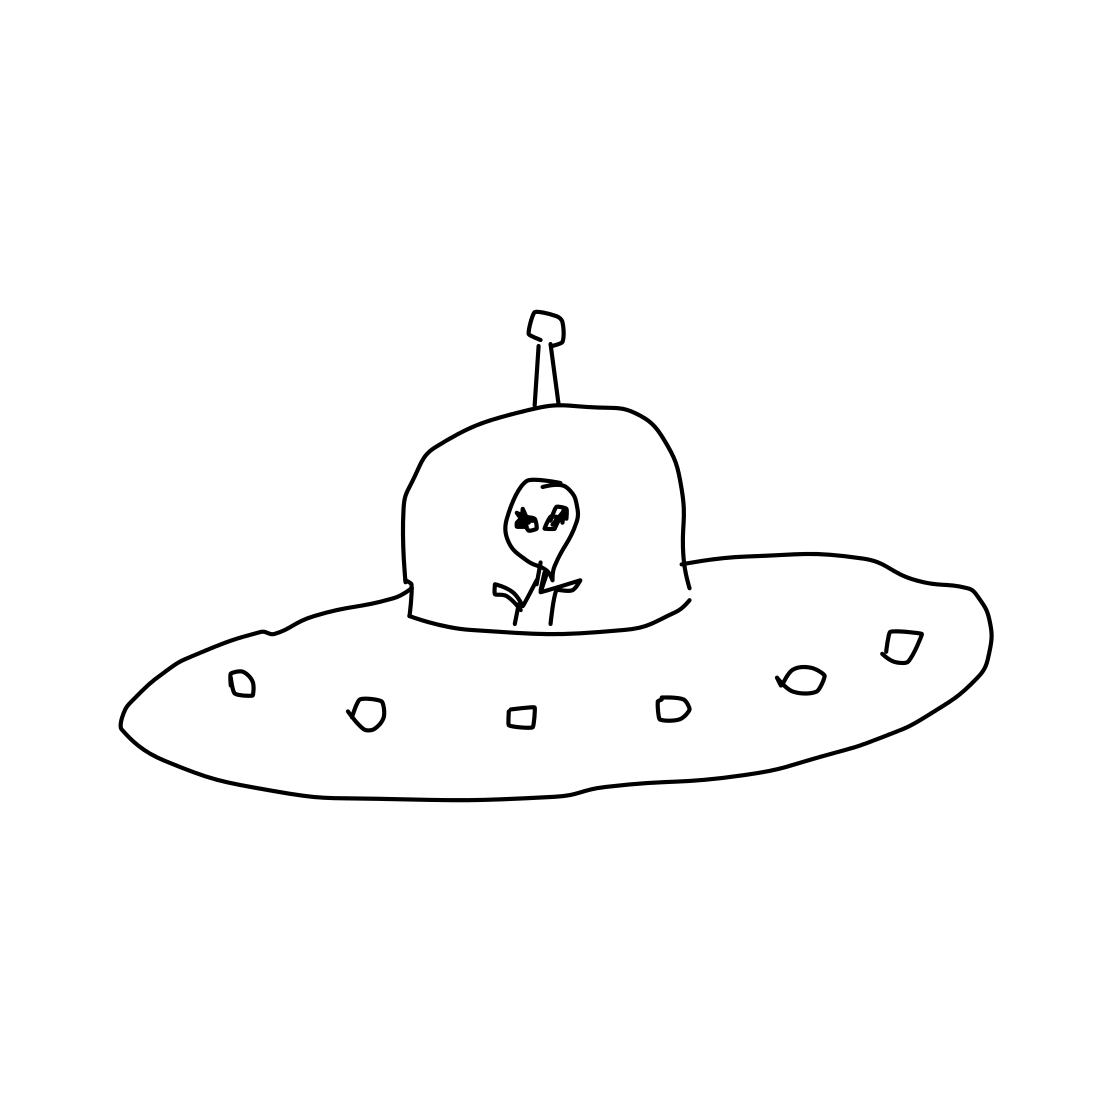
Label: flying saucer